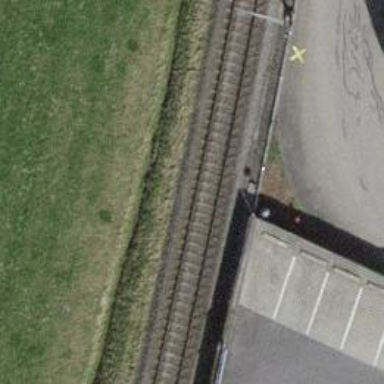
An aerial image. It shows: Single railway track with electrification through contact line.